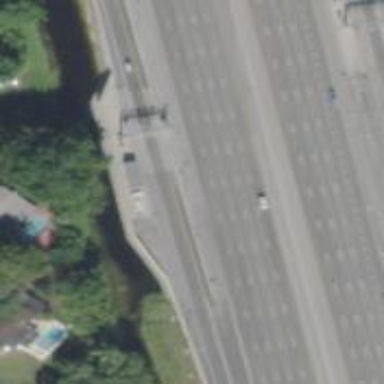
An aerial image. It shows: Toll gantry on the road.